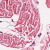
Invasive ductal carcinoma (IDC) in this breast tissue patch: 0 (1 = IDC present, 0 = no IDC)